Field crop: maize
Growth stage: 2
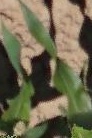
Species: maize